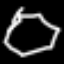
Label: octagon